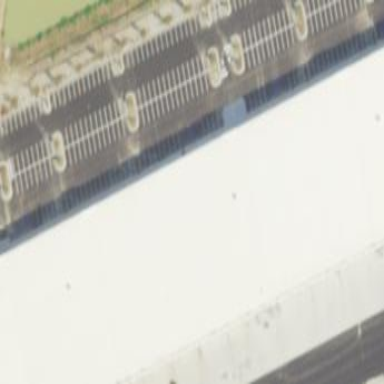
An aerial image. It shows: Warehouse.